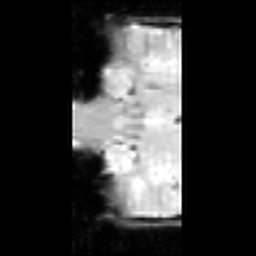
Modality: inplaneT2
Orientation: coronal
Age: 20
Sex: female